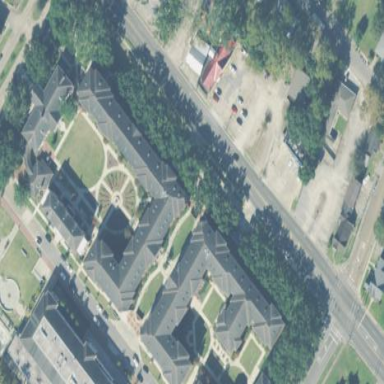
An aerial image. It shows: Dormitory building.